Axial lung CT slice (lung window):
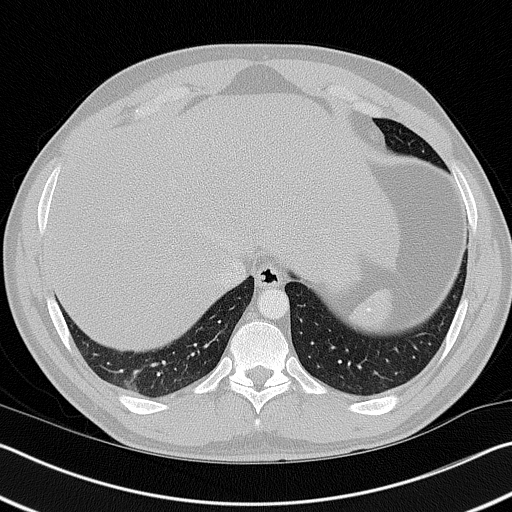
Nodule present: no